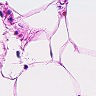
Metastatic tissue present: no